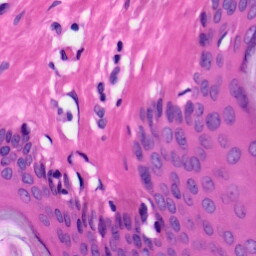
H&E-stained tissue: Skin